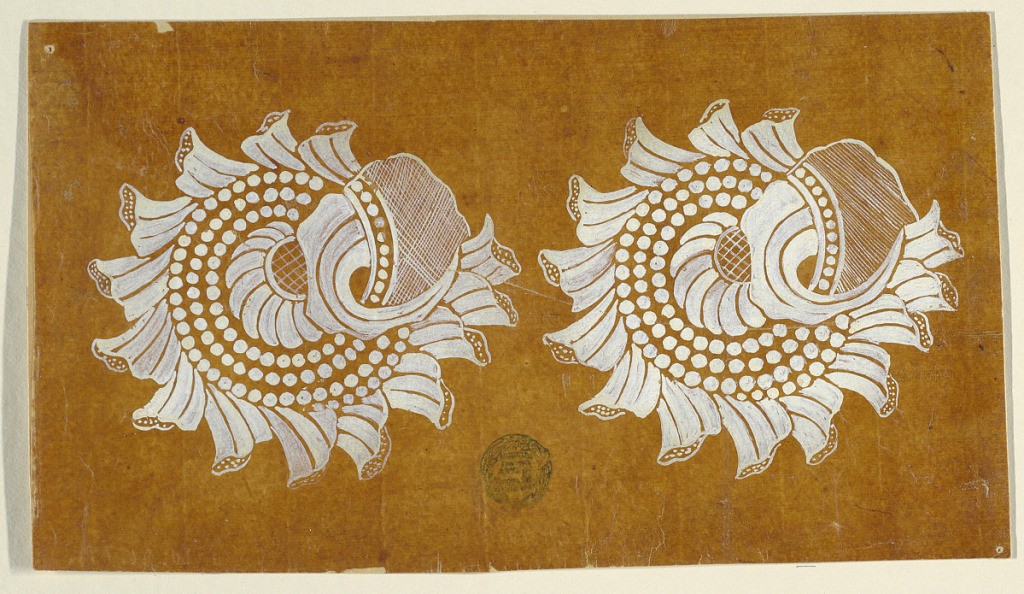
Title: Design for an Embroidered or Woven Fabric of the "Fabrique de St. Ruf"
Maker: Fabrique de Saint Ruf, Lyon, France
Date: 1805–1815
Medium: Brush and white gouache on glazed tracing paper
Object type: Drawing
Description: Two fantastical sunflower blossoms.